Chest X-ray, AP view. Patient: 51 years old, sex F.
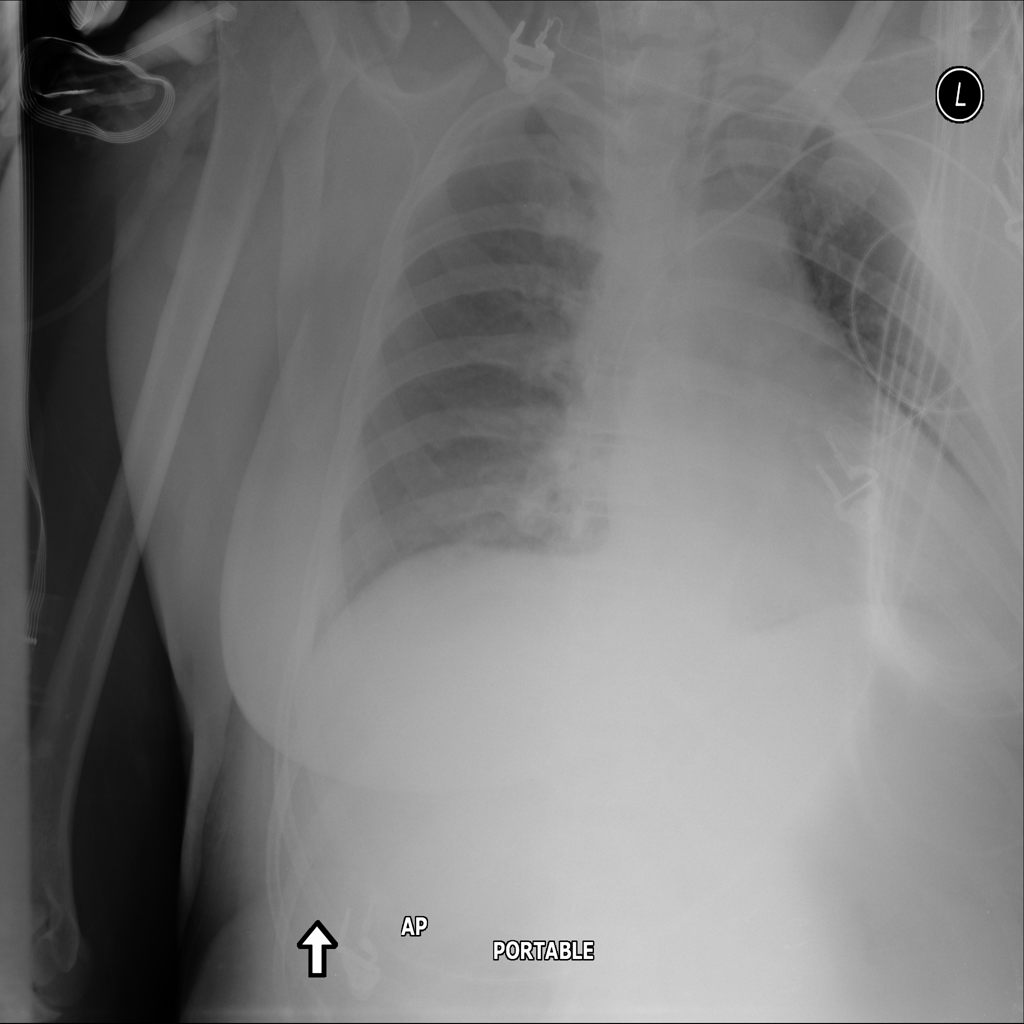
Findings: No Finding